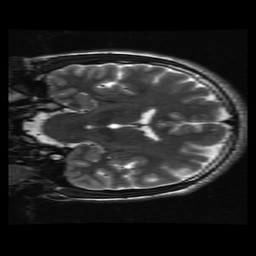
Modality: T2w
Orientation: coronal
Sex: male
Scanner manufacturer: ge
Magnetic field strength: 3 T
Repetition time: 5 s
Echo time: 0.101 s